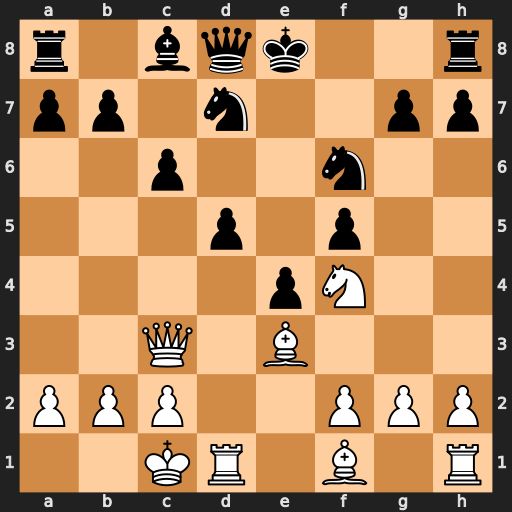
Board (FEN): r1bqk2r/pp1n2pp/2p2n2/3p1p2/4pN2/2Q1B3/PPP2PPP/2KR1B1R
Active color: w
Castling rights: kq
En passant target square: -
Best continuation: Ne6 Qe7 Nc7+ Kf7 Nxa8